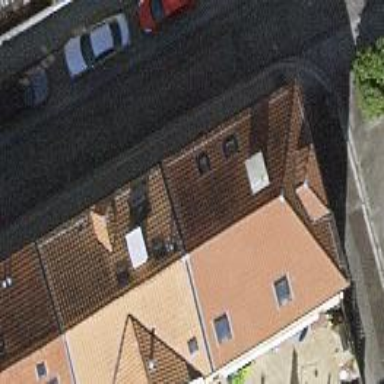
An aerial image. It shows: Apartment building with side-hipped roof.